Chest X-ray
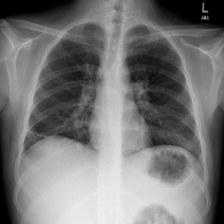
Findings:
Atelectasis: positive
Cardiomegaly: negative
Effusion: negative
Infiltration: negative
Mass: negative
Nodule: negative
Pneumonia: negative
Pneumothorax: negative
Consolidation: negative
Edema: negative
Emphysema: negative
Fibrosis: negative
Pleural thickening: negative
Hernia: negative